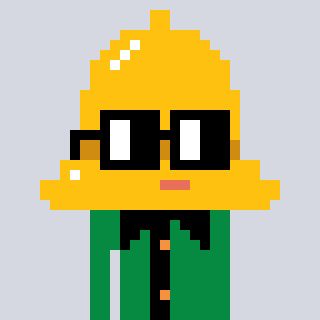
a pixel art character with square black glasses, a bell-shaped head and a green-colored body on a cool background